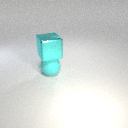
large cyan rubber sphere below large cyan metal cube